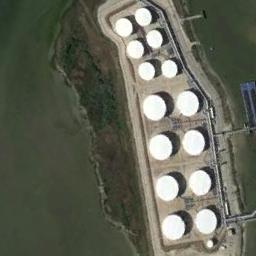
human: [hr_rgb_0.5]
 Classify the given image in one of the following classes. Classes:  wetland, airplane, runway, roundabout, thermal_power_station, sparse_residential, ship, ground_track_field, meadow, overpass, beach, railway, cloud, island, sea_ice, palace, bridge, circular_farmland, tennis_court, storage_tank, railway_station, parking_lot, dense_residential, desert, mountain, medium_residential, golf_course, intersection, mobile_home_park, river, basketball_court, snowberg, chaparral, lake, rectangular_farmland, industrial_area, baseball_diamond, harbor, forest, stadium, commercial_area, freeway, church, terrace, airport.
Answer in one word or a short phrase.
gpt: storage_tank